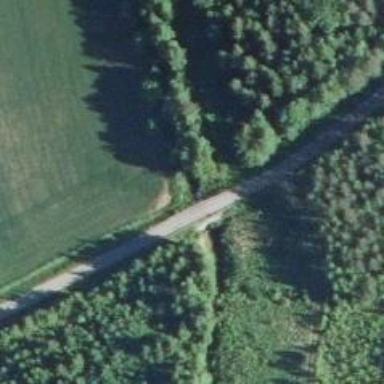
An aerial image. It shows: Culvert tunnel.